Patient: sex M, age 29
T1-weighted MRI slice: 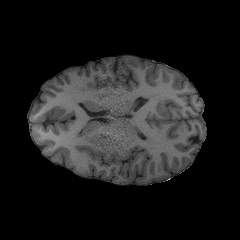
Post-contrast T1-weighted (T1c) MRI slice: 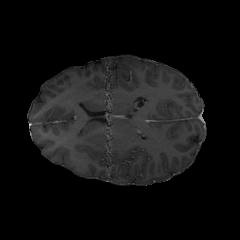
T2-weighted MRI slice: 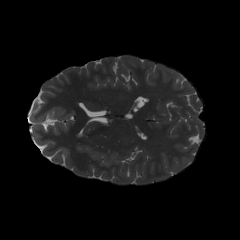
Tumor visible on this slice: no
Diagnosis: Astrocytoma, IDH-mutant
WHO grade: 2